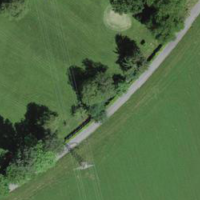
EUNIS habitat code: 55
Species observed at this site:
Cardamine pratensis
Cardamine flexuosa